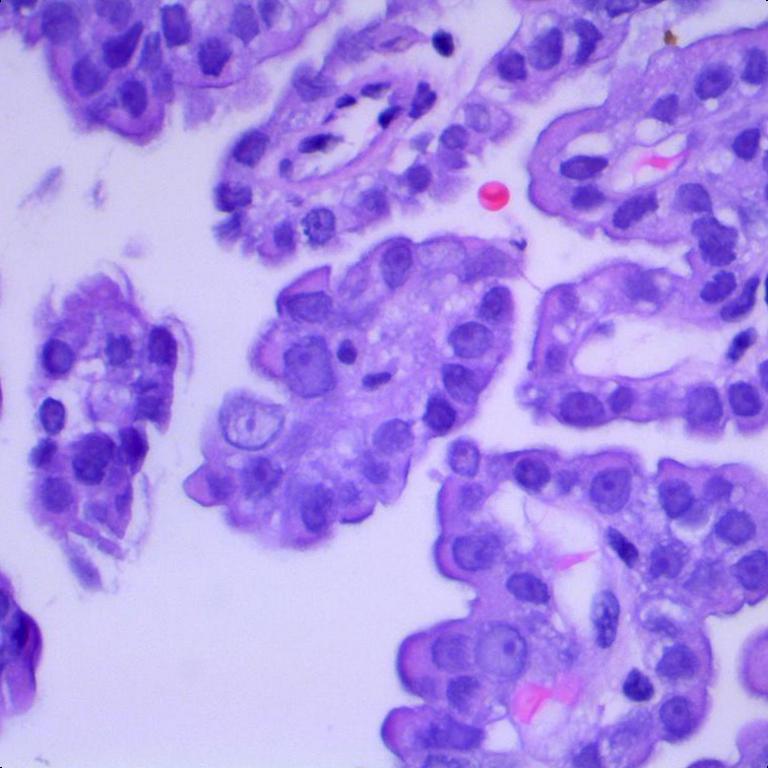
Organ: lung
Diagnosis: adenocarcinomas